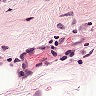
Metastatic tissue present: no